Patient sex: M
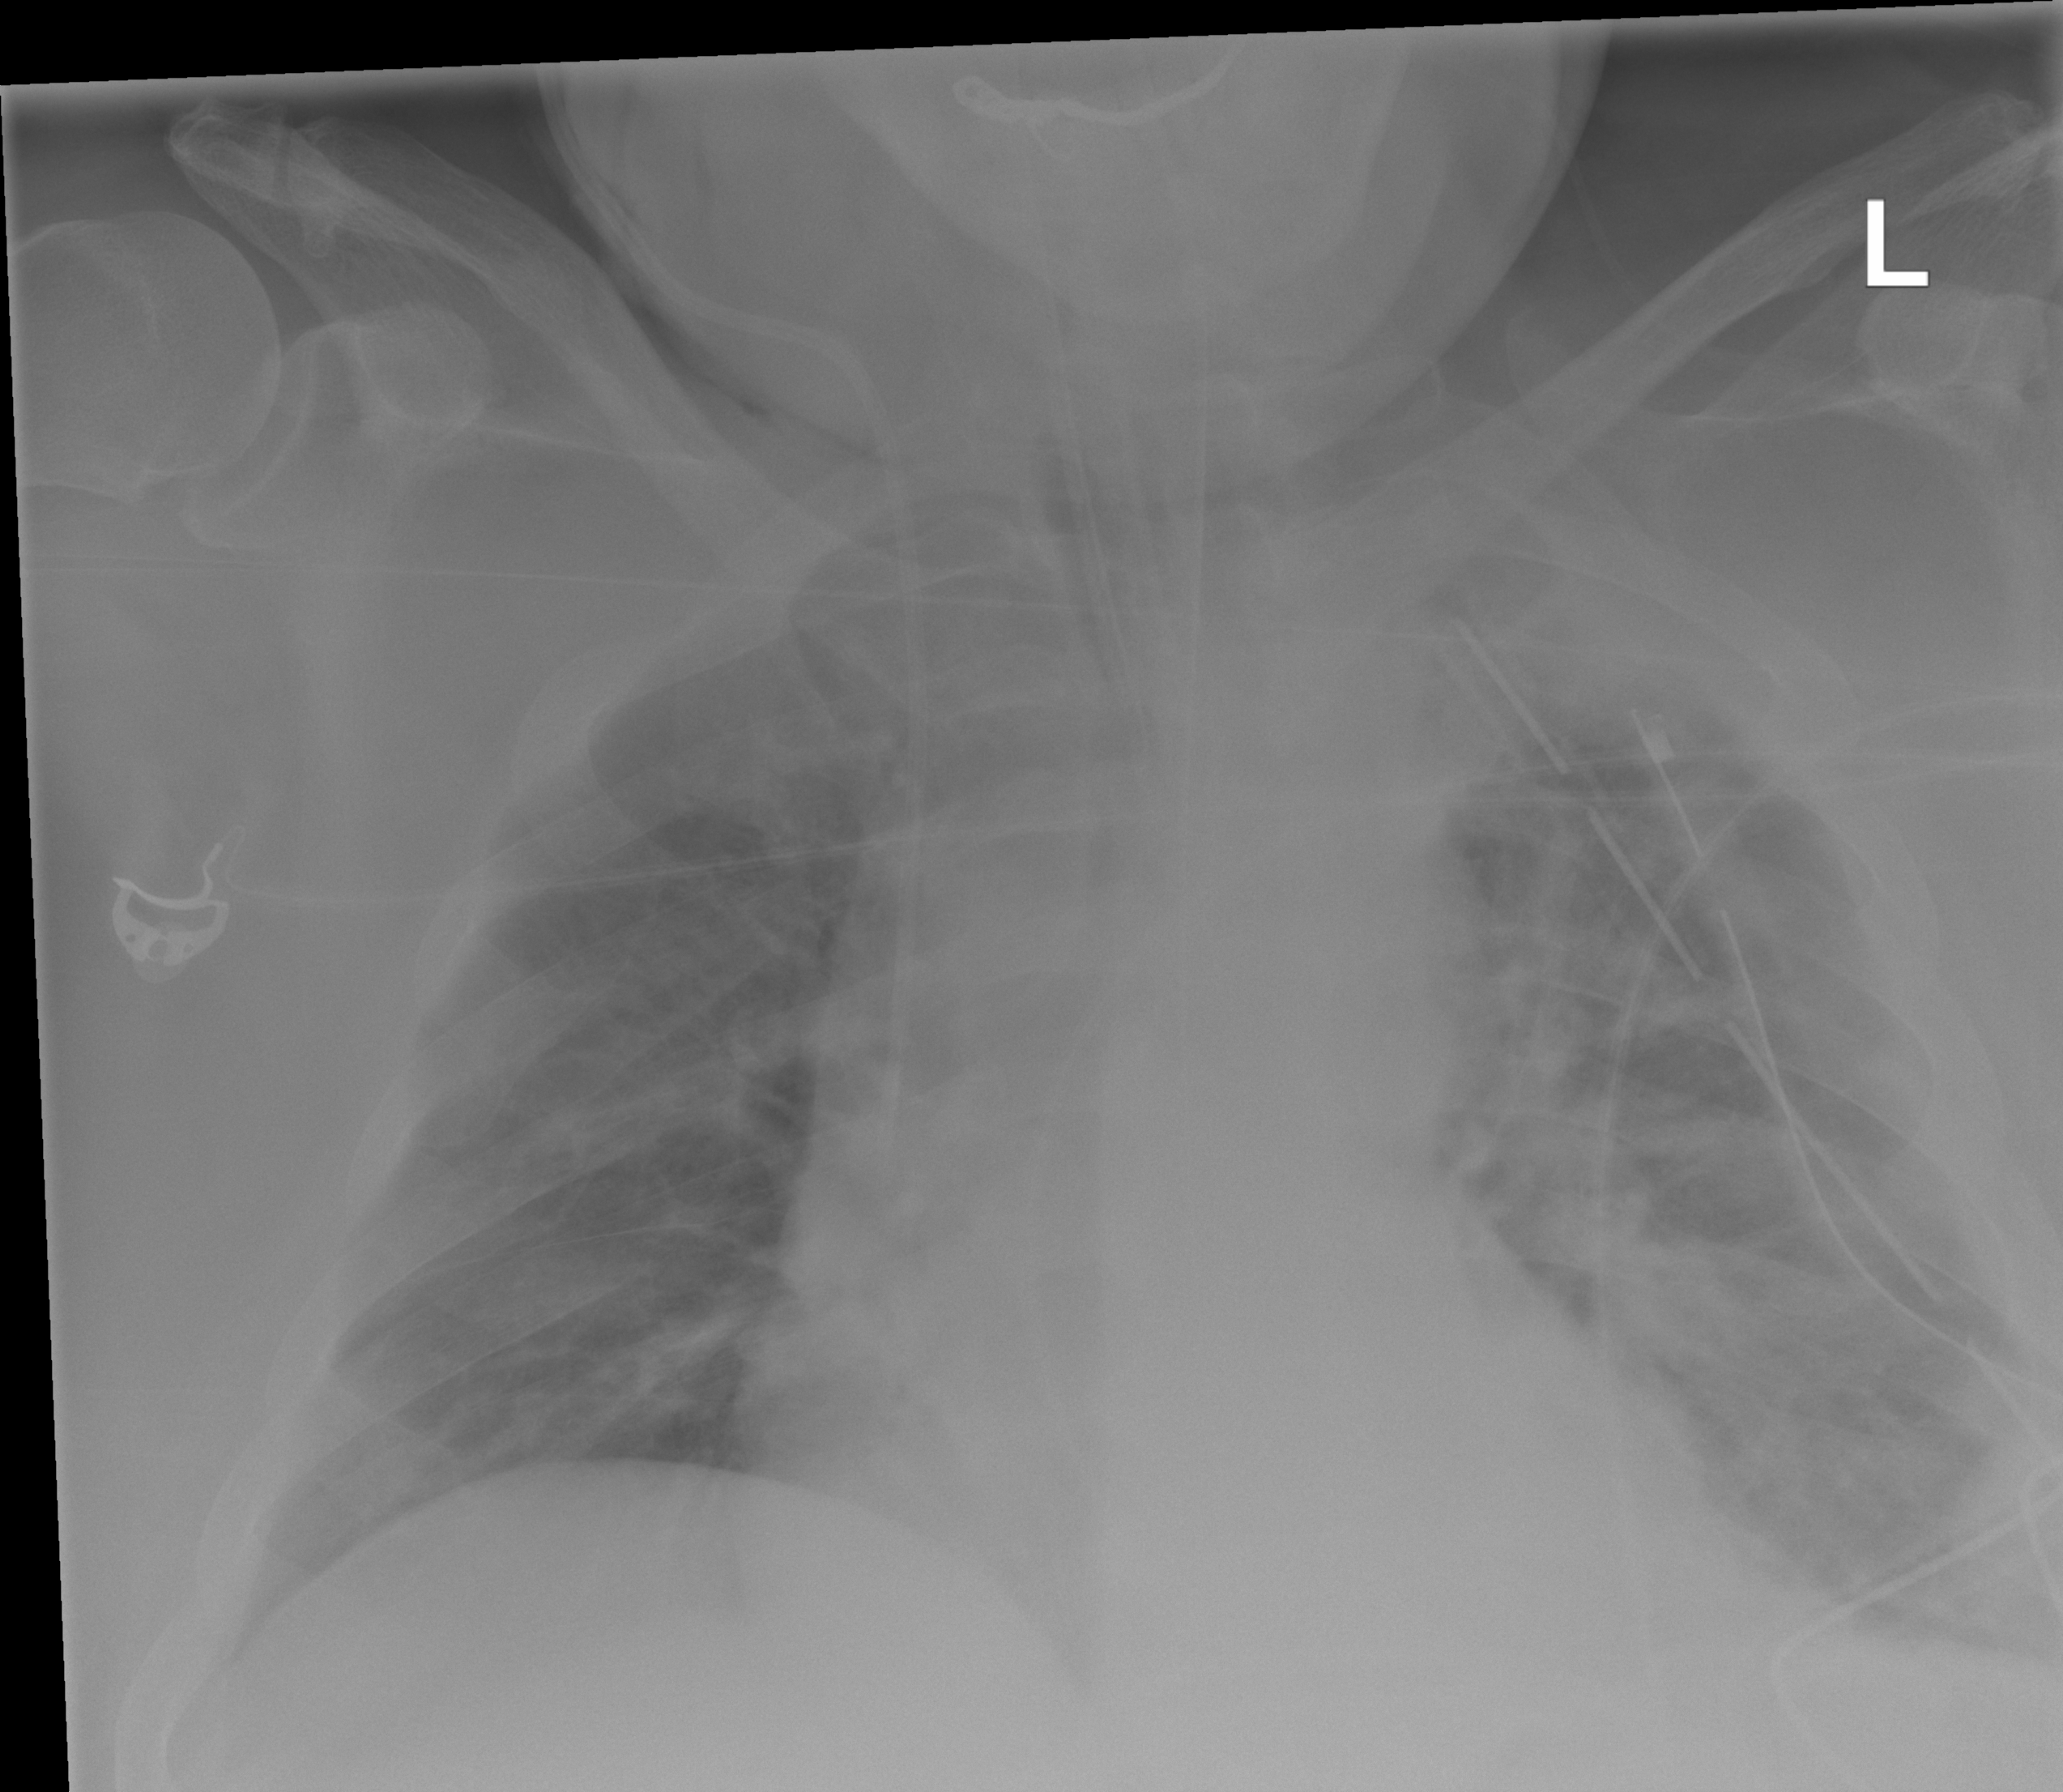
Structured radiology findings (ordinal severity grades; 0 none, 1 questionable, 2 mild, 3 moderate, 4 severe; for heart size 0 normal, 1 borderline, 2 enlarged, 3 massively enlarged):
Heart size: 1
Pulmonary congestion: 2
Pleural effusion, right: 0
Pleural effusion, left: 2
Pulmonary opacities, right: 2
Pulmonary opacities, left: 3
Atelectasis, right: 0
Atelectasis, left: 2